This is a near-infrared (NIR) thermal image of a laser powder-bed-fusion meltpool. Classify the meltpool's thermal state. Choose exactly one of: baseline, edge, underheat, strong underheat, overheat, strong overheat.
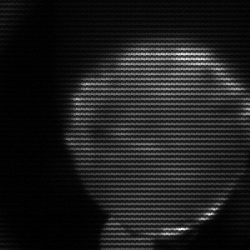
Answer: edge